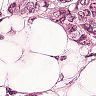
Metastatic tissue present: yes